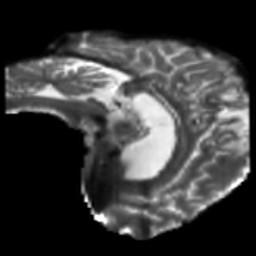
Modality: T2w
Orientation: sagittal
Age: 49
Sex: male
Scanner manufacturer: siemens
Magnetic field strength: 3 T
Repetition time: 5.47 s
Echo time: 0.0854 s